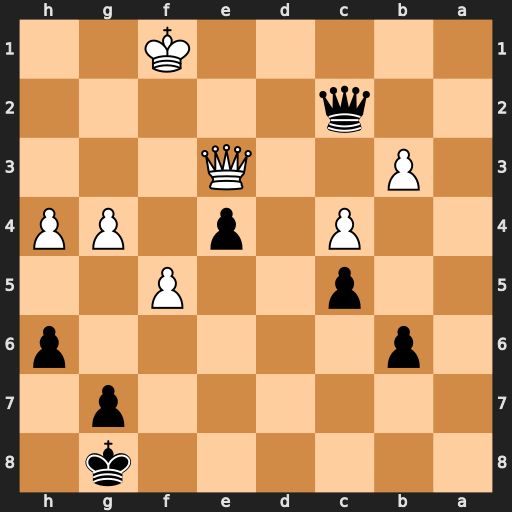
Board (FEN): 6k1/6p1/1p5p/2p2P2/2P1p1PP/1P2Q3/2q5/5K2
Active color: b
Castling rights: -
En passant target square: -
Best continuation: Qd1+ Kf2 Qxg4